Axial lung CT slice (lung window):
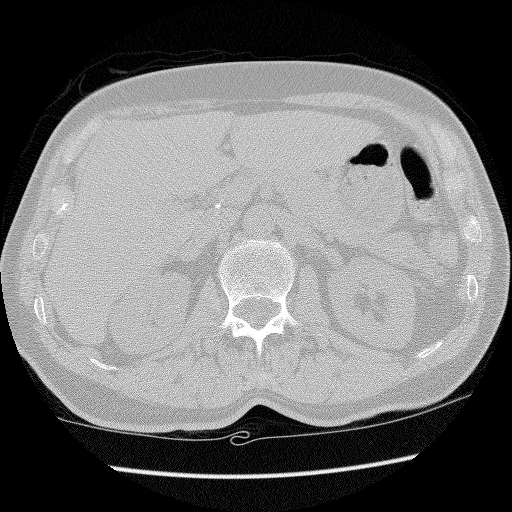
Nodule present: no